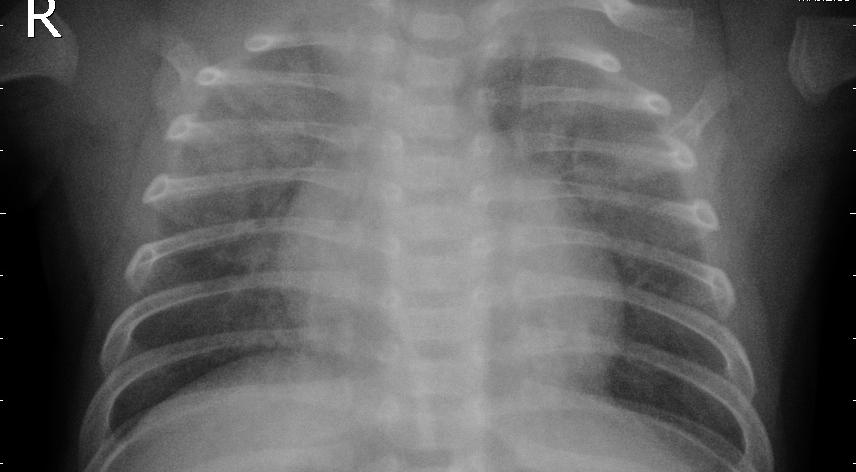
Diagnosis: PNEUMONIA